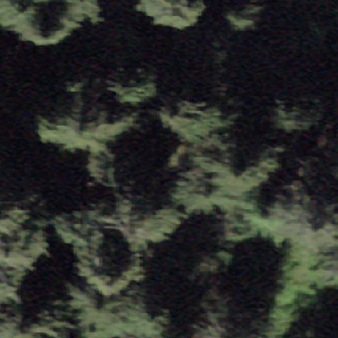
Label: other